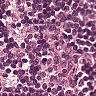
Metastatic tissue present: no